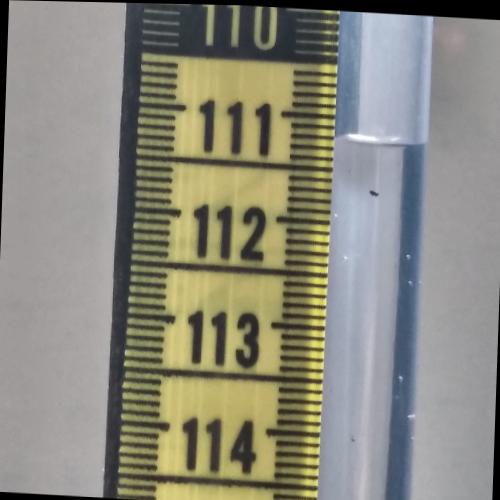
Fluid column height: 111.2 cm